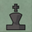
Piece: bK